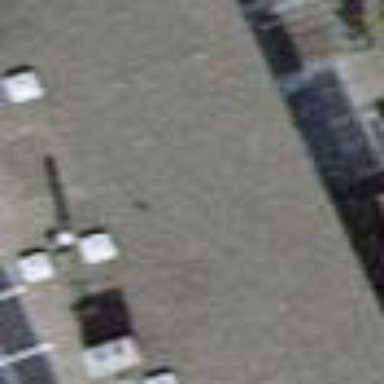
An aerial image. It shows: House with flat roof.